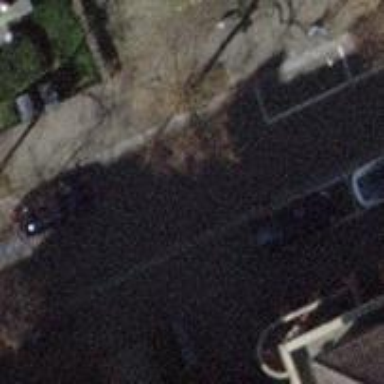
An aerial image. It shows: Residential road with asphalt surface. It has separate sidewalks on both sides.